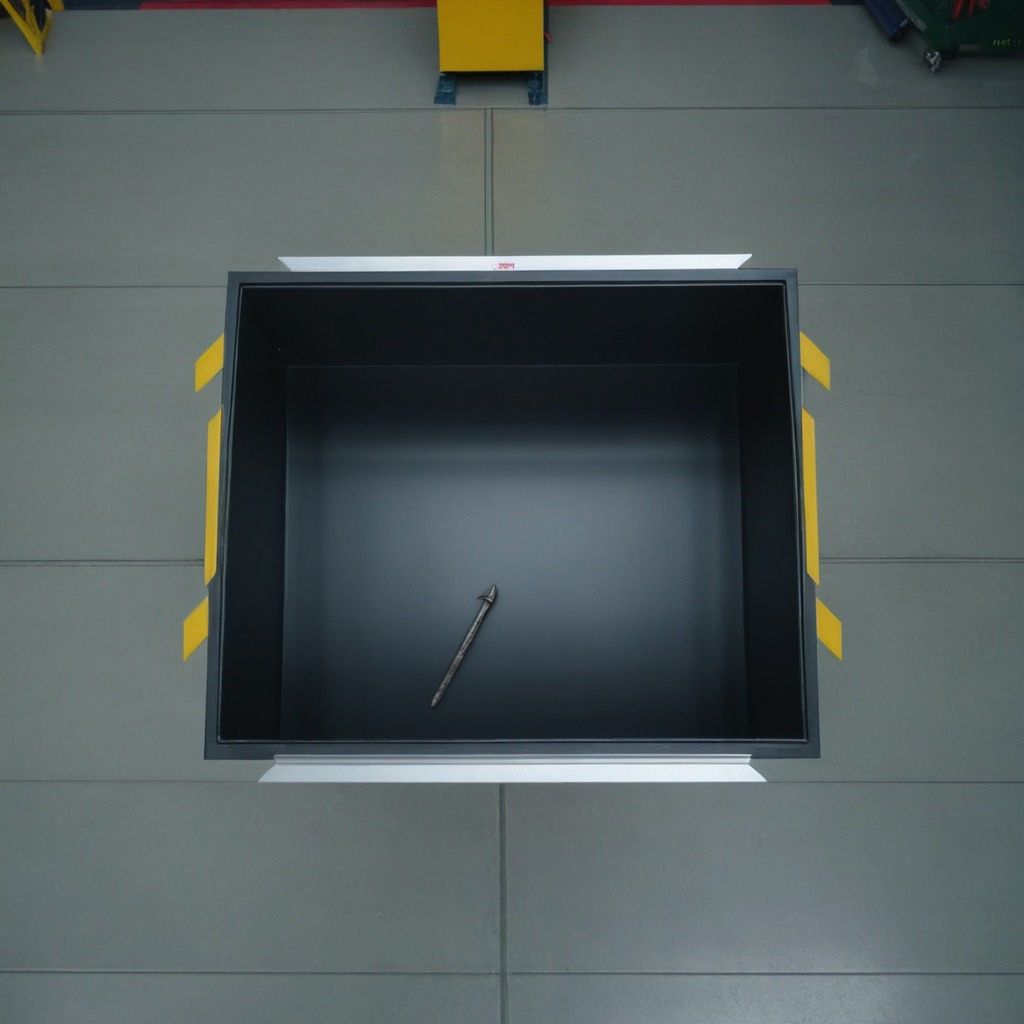
An iron nail is lying on a toolbox surface in an airplane hangar workshop.